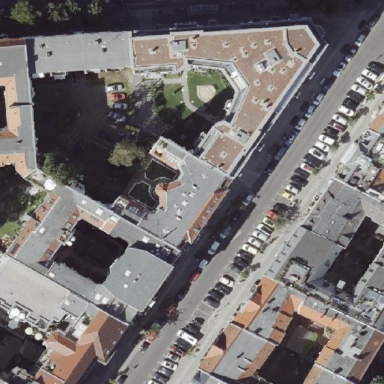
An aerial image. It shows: Residential building with double saltbox roof shape.